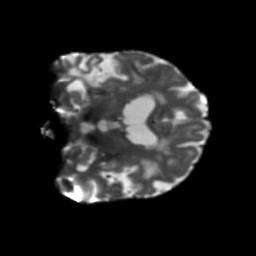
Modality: T2w
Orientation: coronal
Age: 66
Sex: female
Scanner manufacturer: siemens
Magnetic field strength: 3 T
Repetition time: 5.47 s
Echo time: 0.0854 s